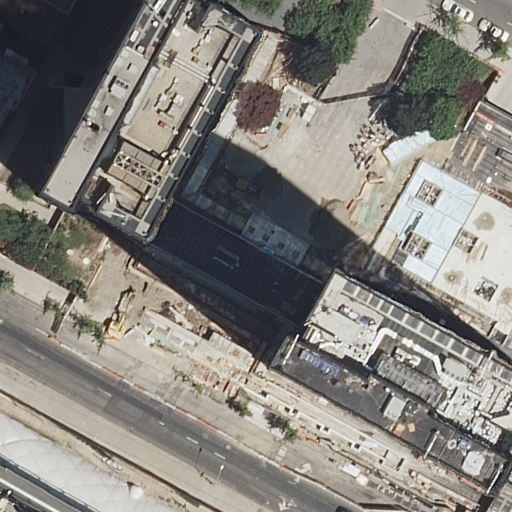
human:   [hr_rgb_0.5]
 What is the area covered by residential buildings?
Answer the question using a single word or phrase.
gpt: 2629m2

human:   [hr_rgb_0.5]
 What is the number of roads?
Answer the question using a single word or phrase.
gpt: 9

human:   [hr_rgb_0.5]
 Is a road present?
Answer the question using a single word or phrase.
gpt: yes

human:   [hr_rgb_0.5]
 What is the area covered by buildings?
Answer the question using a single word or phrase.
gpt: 2629m2

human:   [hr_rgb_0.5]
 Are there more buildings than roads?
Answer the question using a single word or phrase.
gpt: no

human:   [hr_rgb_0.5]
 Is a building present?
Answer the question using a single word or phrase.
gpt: yes

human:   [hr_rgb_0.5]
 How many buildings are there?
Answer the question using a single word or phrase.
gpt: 5

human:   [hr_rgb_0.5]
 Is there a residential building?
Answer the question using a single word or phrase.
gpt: yes

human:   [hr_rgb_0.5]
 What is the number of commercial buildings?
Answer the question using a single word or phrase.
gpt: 0

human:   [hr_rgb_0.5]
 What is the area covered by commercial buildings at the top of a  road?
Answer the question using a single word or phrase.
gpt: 0m2

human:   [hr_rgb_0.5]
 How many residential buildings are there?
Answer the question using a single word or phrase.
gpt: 5

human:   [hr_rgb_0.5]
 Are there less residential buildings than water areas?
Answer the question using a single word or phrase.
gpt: no

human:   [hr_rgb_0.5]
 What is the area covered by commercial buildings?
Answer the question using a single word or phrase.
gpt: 0m2

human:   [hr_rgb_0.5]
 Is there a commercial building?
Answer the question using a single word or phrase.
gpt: no

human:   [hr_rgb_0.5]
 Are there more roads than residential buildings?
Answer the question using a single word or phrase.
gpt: yes

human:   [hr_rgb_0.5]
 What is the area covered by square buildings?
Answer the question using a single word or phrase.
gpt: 0m2

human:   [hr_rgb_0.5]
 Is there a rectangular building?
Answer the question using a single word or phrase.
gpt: yes

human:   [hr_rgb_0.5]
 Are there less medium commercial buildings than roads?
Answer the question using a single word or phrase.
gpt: yes

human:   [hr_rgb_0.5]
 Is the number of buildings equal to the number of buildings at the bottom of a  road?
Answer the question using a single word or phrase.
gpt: no

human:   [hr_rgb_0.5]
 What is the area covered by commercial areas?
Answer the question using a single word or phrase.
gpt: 0m2

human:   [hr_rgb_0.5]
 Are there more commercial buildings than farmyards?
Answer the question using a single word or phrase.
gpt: no

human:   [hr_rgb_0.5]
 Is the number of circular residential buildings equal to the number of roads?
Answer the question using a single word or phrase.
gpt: no

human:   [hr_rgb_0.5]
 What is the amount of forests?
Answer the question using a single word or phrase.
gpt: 0

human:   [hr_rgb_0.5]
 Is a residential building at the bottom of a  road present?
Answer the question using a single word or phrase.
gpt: yes

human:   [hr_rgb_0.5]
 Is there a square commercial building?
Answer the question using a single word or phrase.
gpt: no

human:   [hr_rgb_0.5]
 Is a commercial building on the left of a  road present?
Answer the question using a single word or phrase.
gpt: no

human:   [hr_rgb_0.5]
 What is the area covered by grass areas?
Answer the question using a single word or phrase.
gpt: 0m2

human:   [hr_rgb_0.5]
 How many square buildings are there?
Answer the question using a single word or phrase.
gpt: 0

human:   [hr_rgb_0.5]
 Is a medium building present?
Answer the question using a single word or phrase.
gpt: yes

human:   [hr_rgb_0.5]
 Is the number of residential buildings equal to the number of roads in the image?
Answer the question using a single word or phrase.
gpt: no

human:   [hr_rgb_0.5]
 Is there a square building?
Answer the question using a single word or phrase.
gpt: no

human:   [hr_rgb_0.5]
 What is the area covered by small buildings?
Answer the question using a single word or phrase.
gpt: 93m2

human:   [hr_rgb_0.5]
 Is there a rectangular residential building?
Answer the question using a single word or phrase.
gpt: yes

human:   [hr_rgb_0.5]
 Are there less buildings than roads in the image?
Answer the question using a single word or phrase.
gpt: yes

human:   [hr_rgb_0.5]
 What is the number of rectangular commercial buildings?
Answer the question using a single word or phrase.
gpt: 0

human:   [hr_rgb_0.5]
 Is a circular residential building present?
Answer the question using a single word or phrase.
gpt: no

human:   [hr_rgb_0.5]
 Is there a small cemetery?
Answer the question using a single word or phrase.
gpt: no

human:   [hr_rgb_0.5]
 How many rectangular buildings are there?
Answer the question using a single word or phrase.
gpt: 5

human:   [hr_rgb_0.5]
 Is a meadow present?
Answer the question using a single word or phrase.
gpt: no

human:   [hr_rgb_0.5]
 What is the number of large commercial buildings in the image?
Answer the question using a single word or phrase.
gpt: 0

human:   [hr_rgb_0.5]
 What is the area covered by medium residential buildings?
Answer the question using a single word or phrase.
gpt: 357m2

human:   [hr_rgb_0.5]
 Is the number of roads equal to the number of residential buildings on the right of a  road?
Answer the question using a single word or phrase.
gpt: no

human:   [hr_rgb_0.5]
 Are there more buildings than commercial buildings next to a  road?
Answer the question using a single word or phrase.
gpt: yes

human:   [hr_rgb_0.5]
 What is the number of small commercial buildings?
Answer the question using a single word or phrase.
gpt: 0

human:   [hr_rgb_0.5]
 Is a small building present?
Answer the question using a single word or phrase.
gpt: yes

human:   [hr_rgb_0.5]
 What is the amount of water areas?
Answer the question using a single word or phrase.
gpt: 0

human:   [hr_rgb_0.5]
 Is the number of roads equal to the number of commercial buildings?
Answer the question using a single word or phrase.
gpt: no

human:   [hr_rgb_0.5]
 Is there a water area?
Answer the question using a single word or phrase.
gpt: no

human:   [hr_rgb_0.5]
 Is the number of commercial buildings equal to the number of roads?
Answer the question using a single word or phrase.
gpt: no

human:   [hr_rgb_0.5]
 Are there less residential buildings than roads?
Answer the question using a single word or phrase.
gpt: yes

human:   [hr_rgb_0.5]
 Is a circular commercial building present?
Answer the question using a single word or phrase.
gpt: no

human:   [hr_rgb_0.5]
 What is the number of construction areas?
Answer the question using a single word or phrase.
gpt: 0

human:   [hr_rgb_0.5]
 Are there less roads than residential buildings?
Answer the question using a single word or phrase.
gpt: no

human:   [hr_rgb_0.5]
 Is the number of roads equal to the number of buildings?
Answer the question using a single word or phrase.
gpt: no

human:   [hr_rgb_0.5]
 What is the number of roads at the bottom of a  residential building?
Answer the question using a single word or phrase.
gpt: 9

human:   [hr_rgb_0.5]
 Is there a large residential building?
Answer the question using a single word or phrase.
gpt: yes

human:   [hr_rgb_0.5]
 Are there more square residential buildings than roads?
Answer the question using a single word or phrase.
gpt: no

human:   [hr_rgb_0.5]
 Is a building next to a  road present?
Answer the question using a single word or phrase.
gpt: yes

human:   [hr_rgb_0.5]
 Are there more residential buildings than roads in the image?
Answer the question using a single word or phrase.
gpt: no

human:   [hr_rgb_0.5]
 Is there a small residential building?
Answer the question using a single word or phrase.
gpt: yes

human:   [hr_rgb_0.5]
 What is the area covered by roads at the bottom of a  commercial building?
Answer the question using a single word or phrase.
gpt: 0m2

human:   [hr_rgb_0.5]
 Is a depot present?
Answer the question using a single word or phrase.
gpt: no

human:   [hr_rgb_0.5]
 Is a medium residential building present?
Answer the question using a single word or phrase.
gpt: yes

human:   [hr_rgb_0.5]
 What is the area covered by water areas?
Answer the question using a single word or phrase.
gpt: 0m2